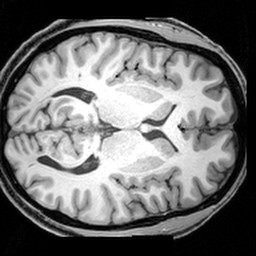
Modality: T1w
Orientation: axial
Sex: male
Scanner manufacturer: siemens
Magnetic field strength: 3 T
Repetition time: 1.9 s
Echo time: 0.00397 s